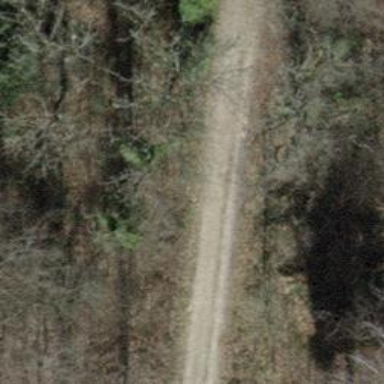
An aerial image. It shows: Compacted grade3 track.